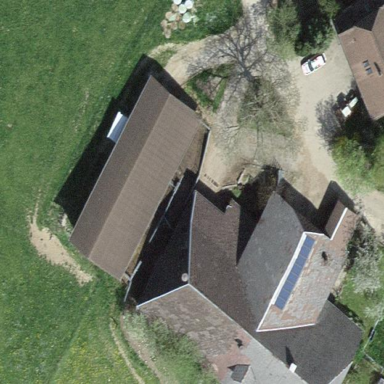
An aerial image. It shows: Barn.